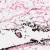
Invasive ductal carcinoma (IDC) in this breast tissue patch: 0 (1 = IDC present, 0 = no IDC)